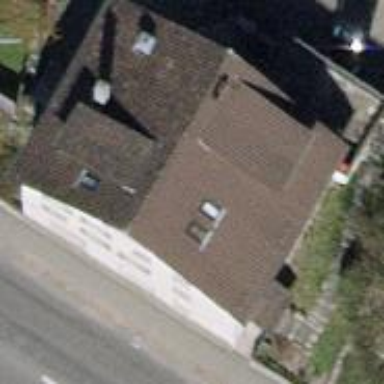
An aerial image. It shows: Detached building with gabled roof.